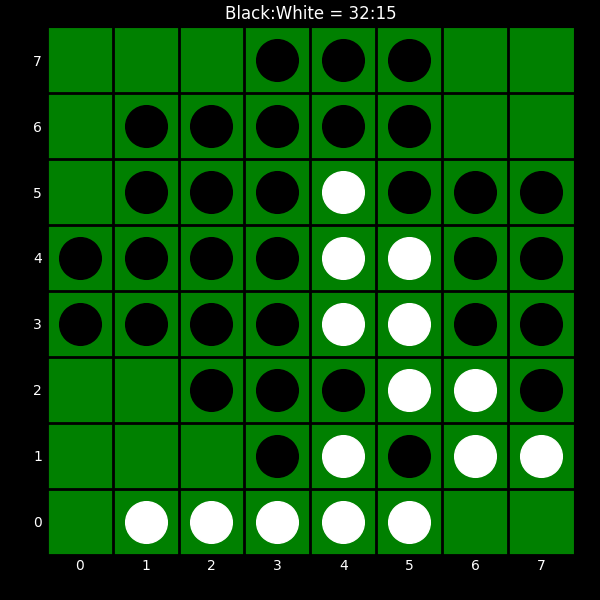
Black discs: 32
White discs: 15